Question: I must be having an off day, I'm being confused by css.
I have an image that may or may not exist. With minimal markup I would like to push over an entire block of text so that it doesn't wrap under the image if it's too long. Normally I would just float the image and use a set margin, but since the image won't be there sometimes I want a more flexible solution. Maybe this illustration will help.

I can't think of any way to do it without extra markup or dynamically using two different classes. Most of what I've tried involves floating one or both elements. The p doesn't have a set length so putting padding-bottom under img is either not enough in some cases or causes unnecessary space if p is too short. Any suggestions?
Edit: Here's a jsfiddle courtesy of Mark Adams, but it's pretty much where I'm stuck at.
<URL>
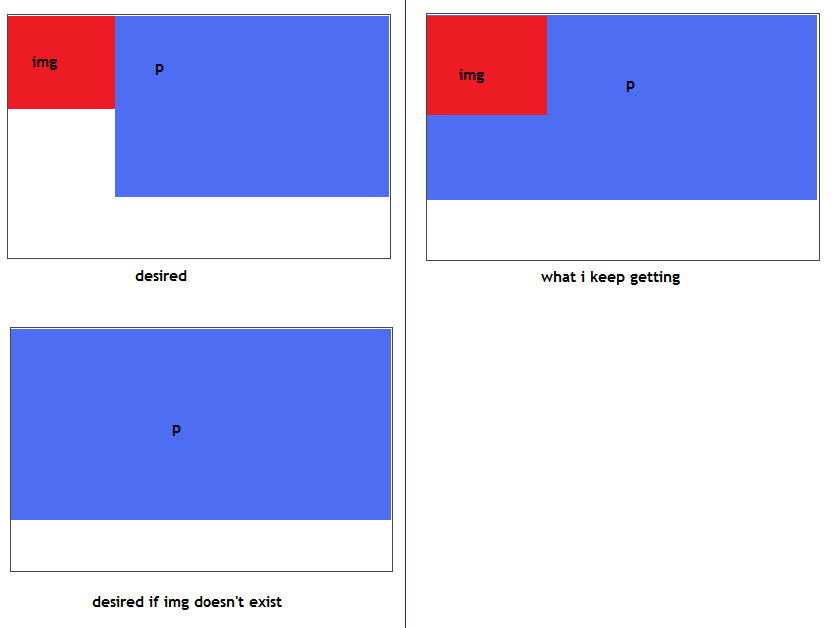
Answer: Can't you just make the image float left? Or am I missing something from your question?
Like this:
<URL>
edit- or did you want the image to disappear if there's an overflow on the paragraph or something like that?
edit2-after adding more text to my paragraph in my jsfiddle I think I know what you mean now...I'll try to work out a solution
edit3 - here is the solution you want : <URL> It uses a little hack though.